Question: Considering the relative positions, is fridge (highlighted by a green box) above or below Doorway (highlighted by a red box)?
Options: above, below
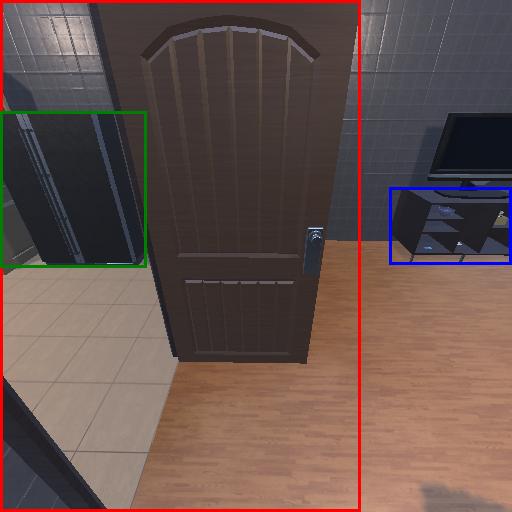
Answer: above